Chest X-ray:
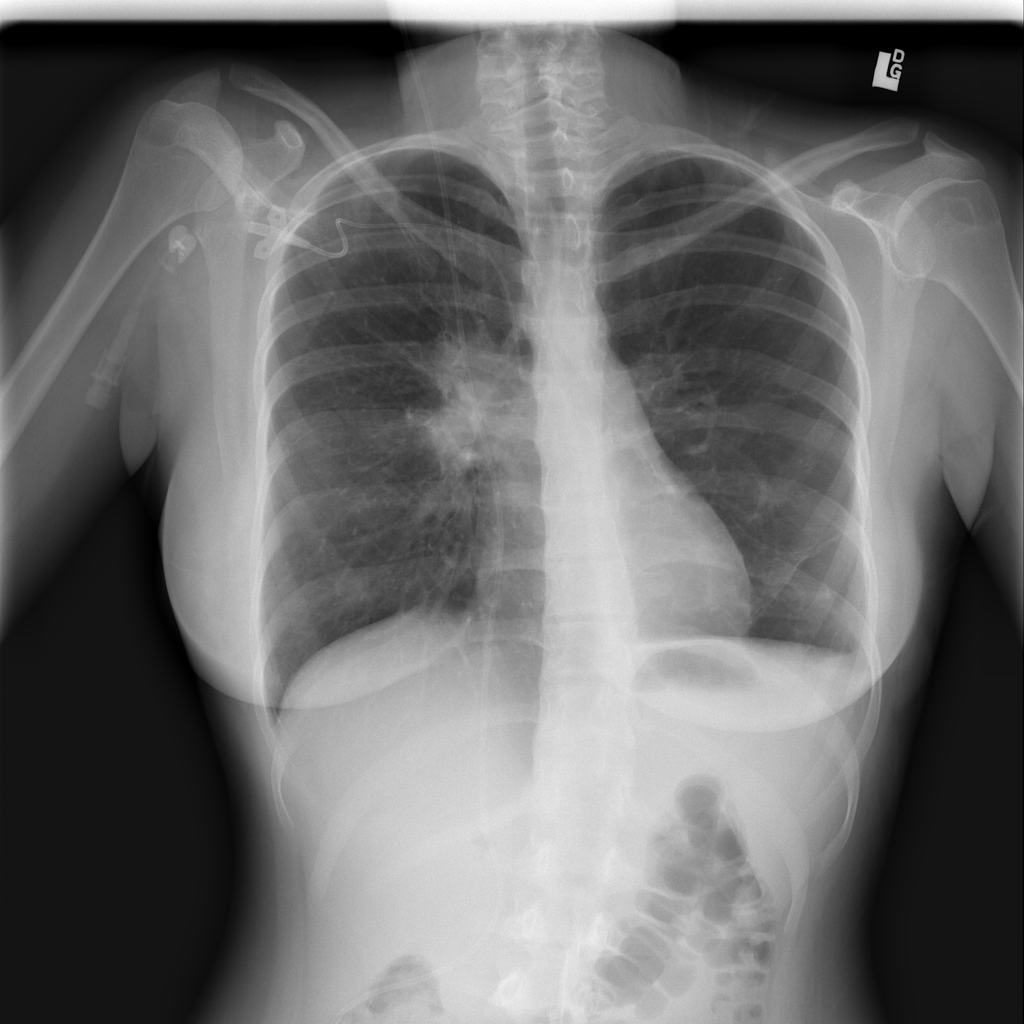
Findings: Mass, Fibrosis, Pleural Thickening
No abnormal finding: no